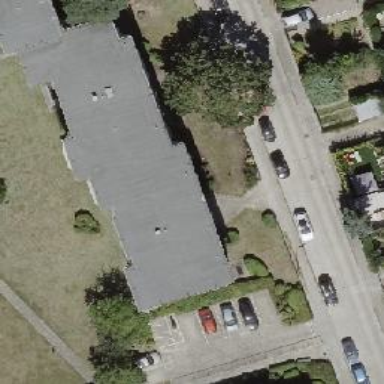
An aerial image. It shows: Building with apartments and flat roof.